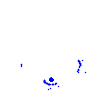
Particle: electron